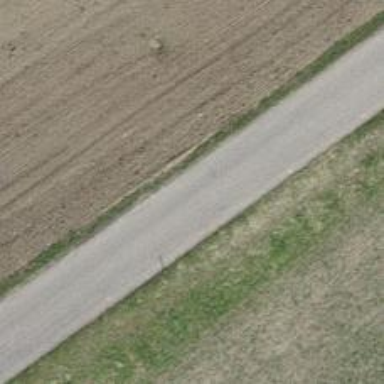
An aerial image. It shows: Unclassified road.